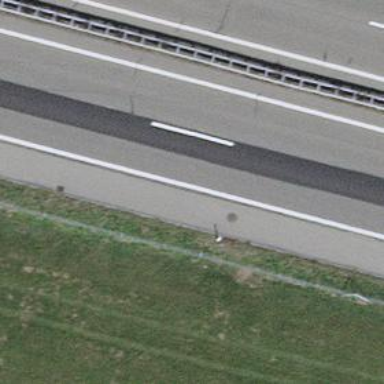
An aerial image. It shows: Asphalt motorway.